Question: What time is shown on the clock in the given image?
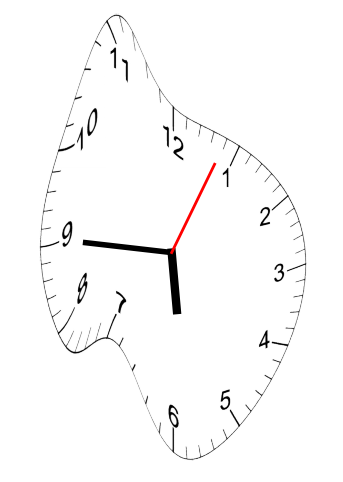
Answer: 05:45:04